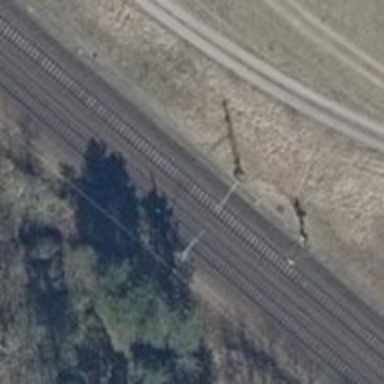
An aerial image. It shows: Milestone along the railway with catenary mast.